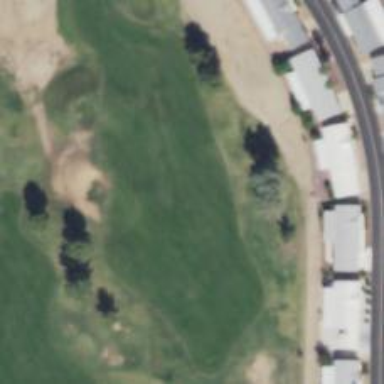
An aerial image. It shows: View of golf hole.